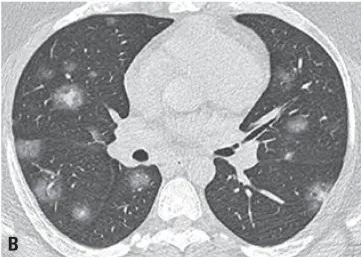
Halo sign. Middle.
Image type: radiology (ct)